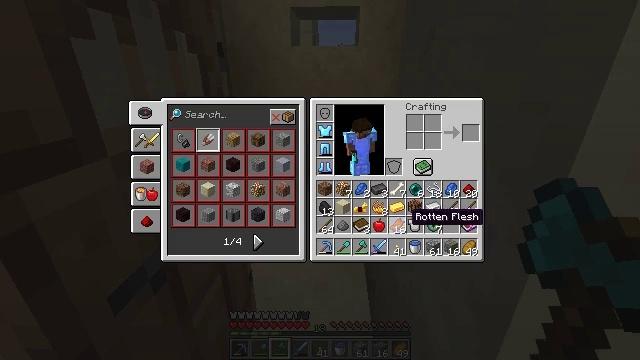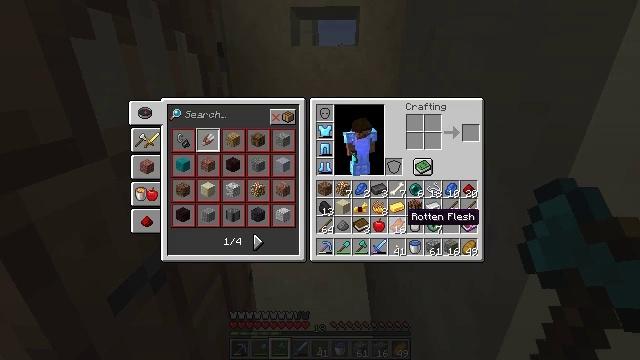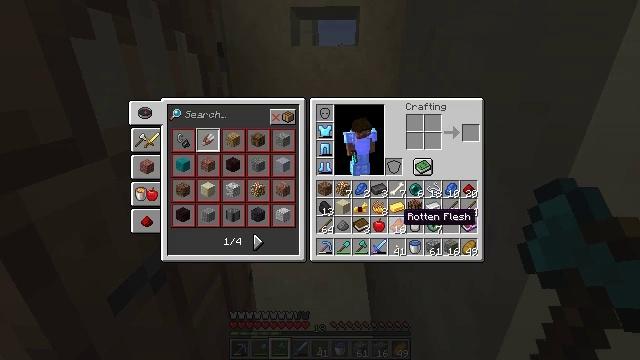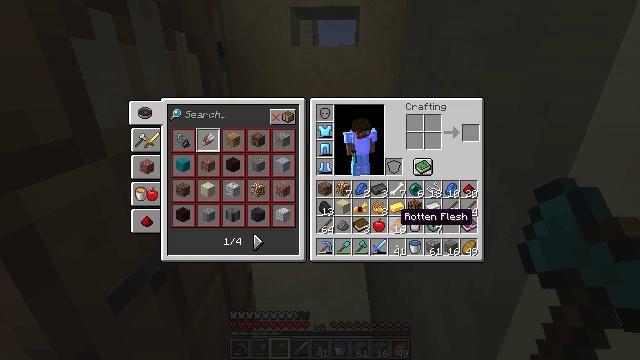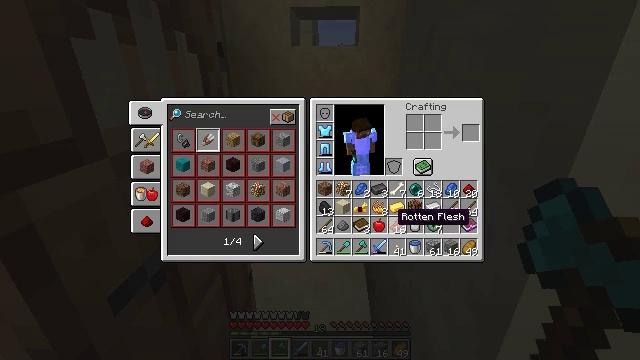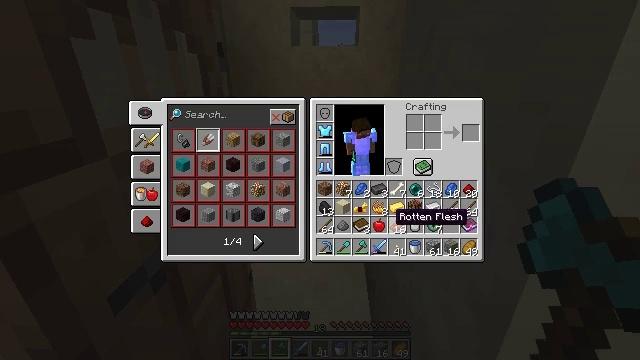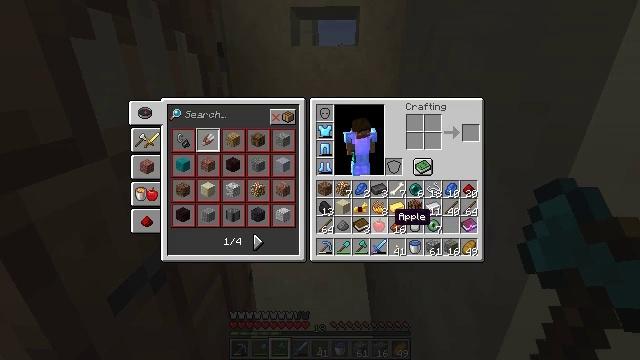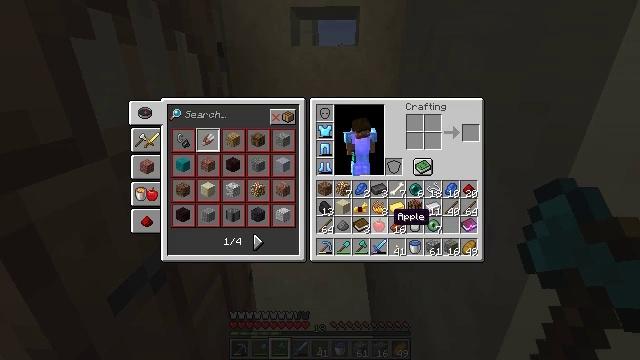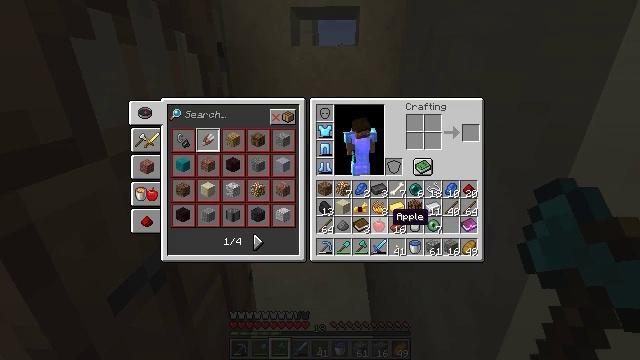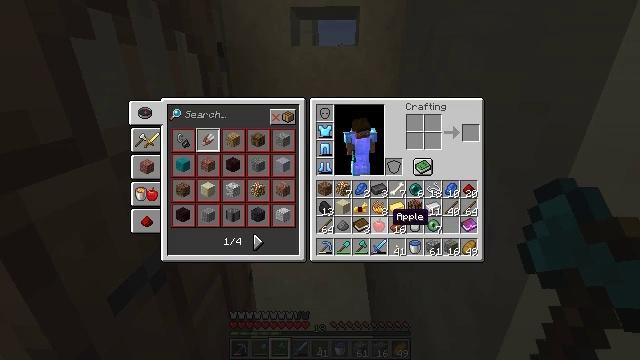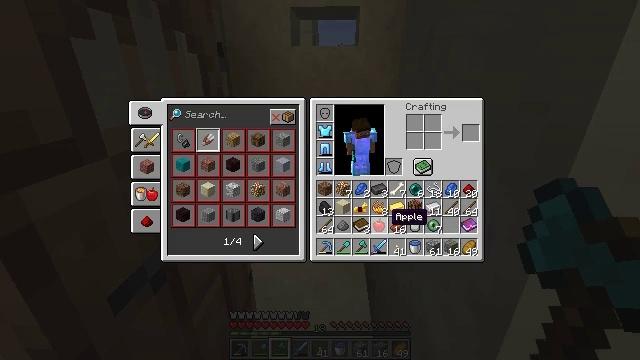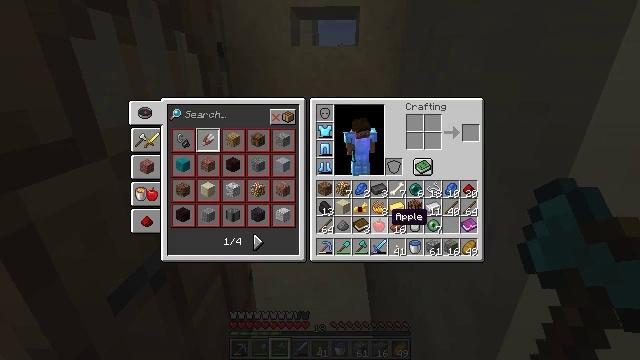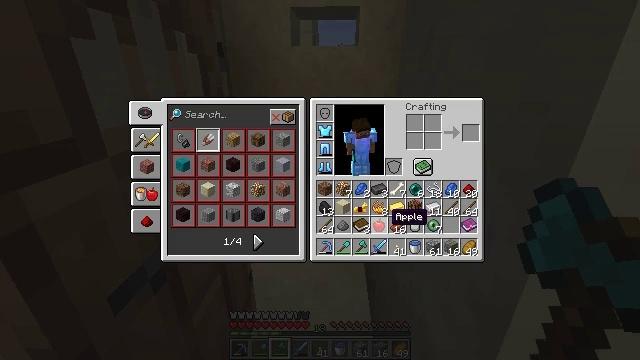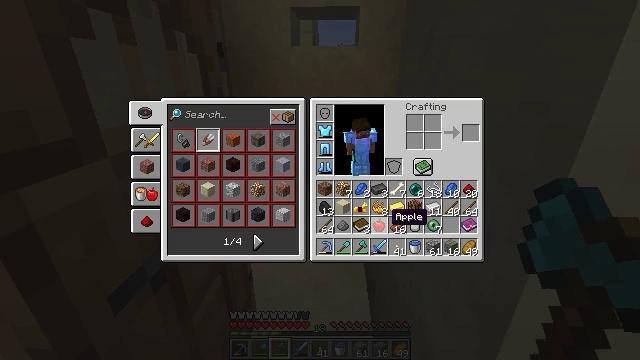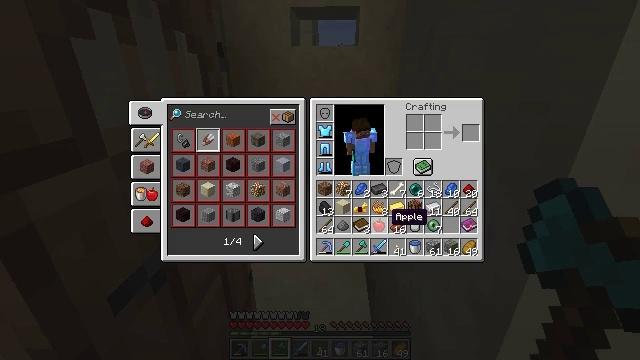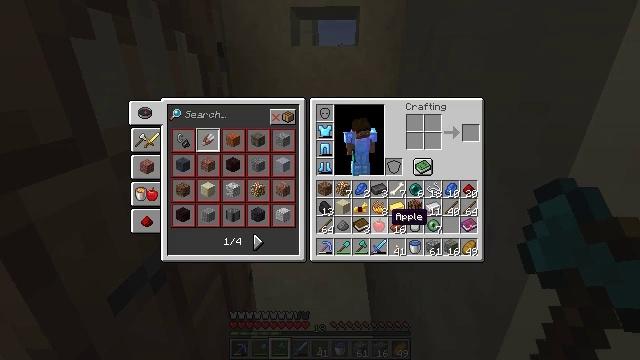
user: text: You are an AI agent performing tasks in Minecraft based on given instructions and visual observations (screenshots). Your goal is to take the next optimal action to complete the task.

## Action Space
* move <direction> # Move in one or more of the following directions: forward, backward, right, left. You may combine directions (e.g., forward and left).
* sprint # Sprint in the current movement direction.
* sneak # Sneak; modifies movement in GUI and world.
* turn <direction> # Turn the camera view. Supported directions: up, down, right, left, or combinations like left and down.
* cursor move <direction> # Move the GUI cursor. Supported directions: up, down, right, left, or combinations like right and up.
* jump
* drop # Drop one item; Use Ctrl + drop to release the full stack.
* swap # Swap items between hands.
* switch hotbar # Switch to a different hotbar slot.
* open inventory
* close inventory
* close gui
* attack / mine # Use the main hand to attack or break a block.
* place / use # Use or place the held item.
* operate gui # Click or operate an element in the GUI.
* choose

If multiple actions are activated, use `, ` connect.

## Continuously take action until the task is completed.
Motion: motion action
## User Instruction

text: Remove a smooth sandstone from the inventory.
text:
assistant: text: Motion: no_op
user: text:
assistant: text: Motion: no_op
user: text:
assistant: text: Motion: no_op
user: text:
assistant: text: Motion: no_op
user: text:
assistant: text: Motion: no_op
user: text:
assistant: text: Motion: no_op
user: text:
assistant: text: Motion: no_op
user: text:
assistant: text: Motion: no_op
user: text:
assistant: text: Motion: no_op
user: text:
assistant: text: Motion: no_op
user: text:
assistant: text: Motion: no_op
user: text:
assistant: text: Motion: no_op
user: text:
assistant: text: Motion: no_op
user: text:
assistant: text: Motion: no_op
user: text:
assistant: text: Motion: no_op
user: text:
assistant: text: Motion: no_op
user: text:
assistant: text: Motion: no_op
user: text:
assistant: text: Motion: no_op
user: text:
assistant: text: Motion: no_op
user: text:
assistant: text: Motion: no_op
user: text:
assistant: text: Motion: no_op
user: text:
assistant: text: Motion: no_op
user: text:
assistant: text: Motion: no_op
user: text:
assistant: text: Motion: no_op
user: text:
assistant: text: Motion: no_op
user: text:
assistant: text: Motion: no_op
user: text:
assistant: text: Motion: no_op
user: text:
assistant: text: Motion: no_op
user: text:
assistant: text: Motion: no_op
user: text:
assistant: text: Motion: no_op